Aerial crown-view tile of a tropical tree (Barro Colorado Island, Panama), acquired 20250818:
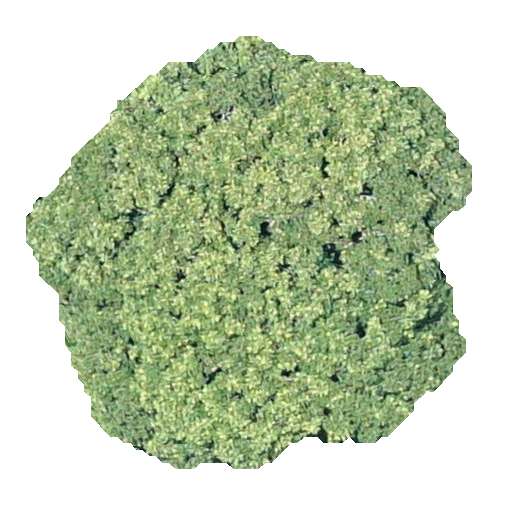
Species: Dipteryx oleifera
GBIF accepted scientific name: Dipteryx oleifera
Crown area: 203.191 m²